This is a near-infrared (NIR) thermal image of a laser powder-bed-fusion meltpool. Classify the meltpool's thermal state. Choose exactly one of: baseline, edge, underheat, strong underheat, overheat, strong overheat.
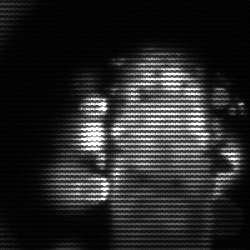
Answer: strong underheat